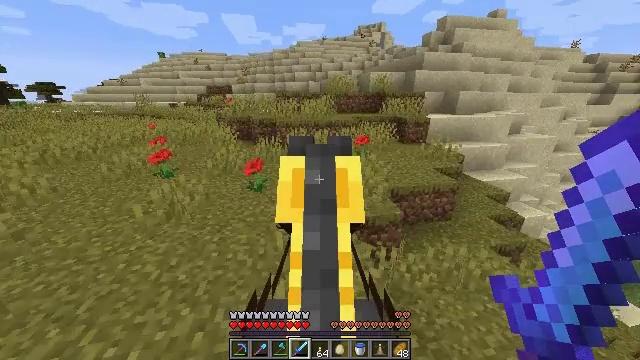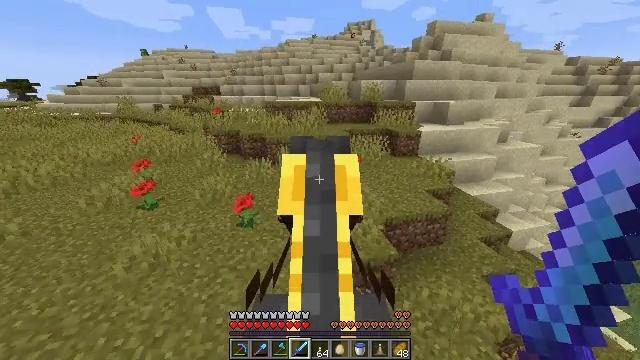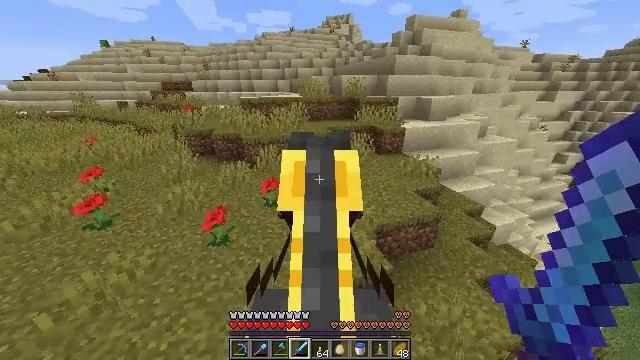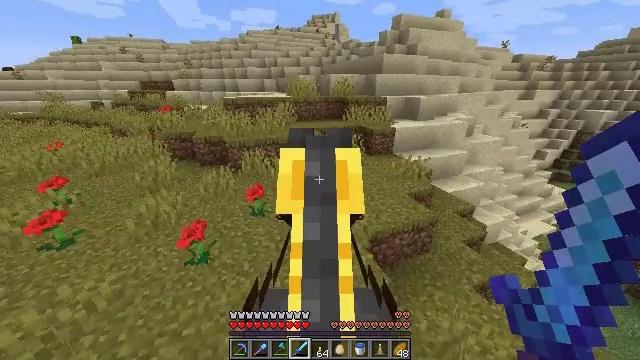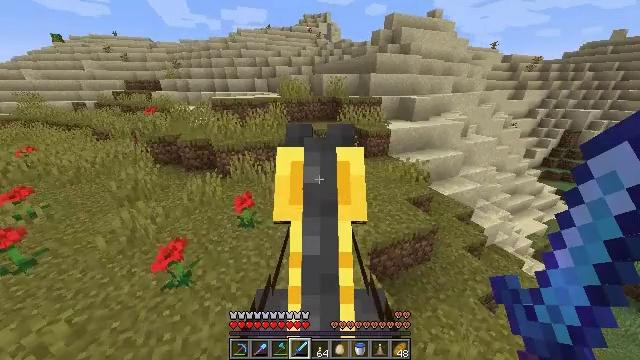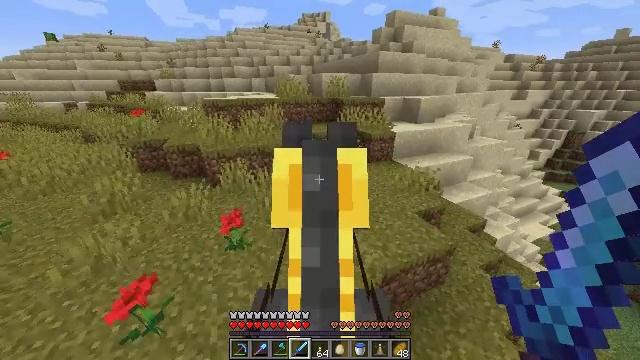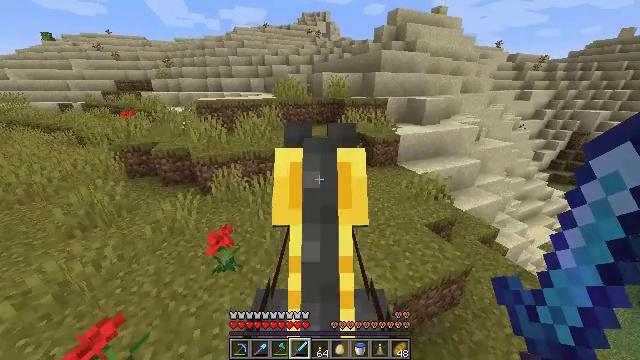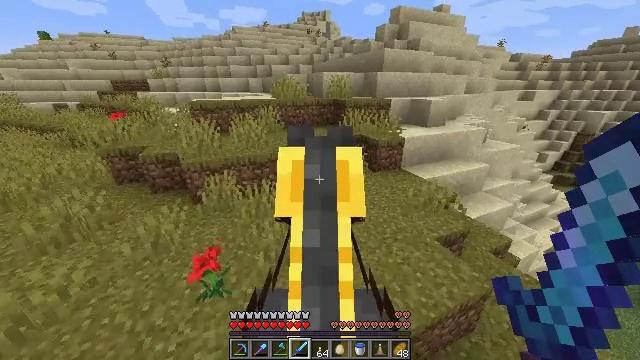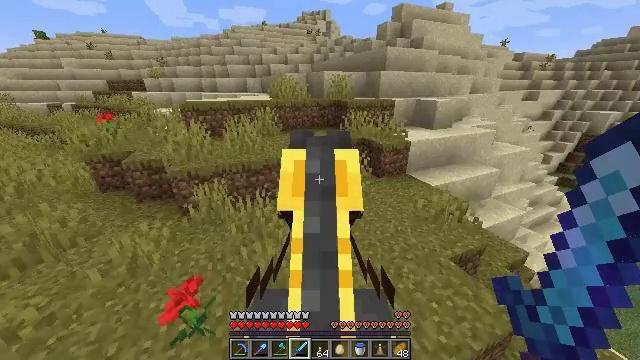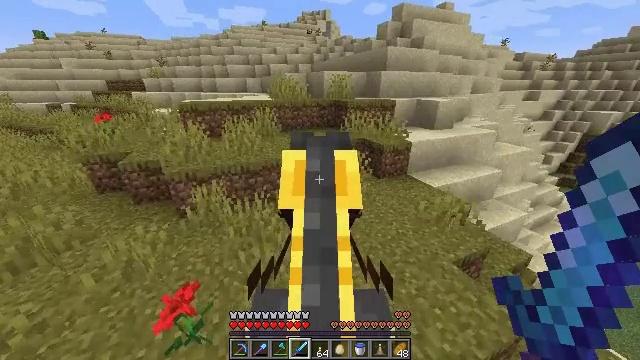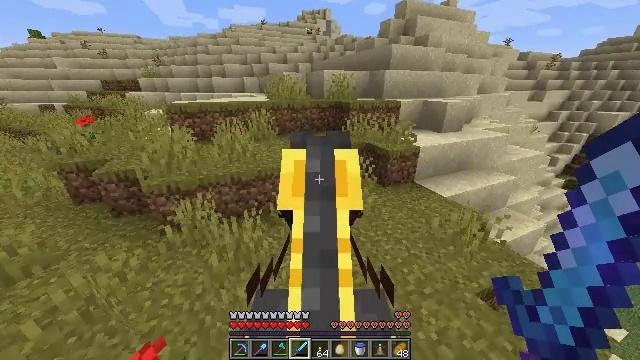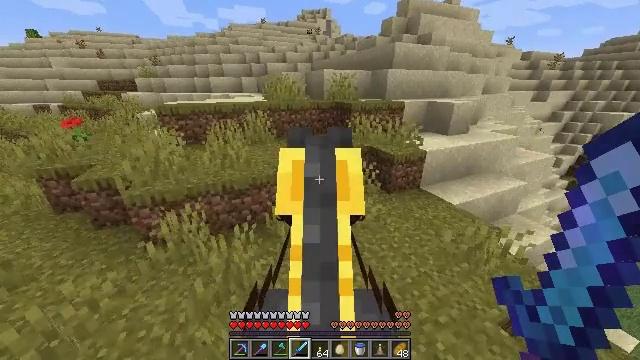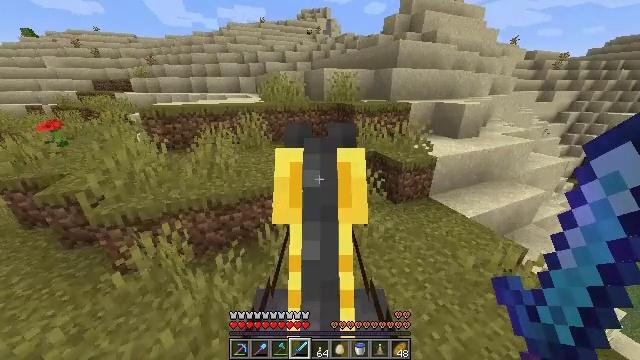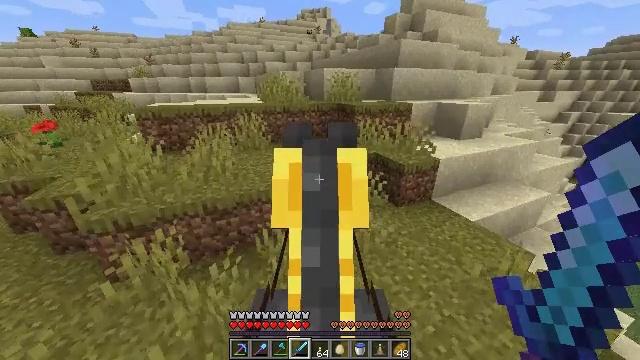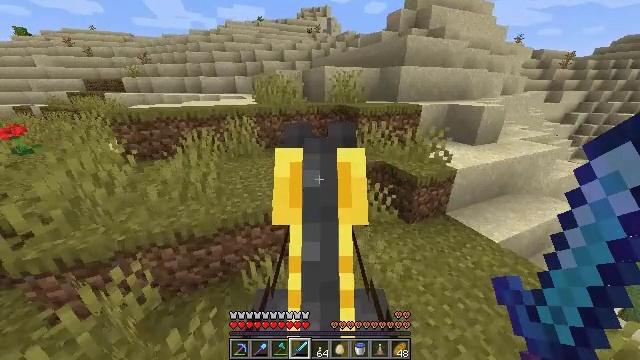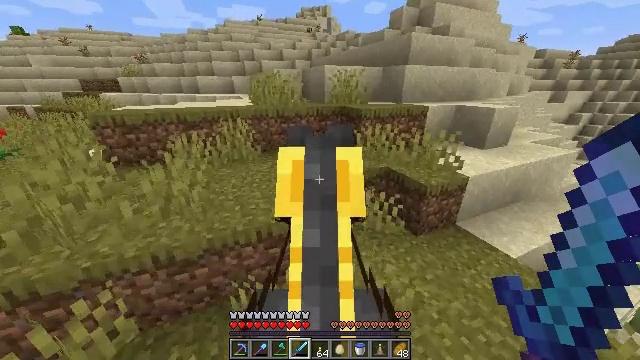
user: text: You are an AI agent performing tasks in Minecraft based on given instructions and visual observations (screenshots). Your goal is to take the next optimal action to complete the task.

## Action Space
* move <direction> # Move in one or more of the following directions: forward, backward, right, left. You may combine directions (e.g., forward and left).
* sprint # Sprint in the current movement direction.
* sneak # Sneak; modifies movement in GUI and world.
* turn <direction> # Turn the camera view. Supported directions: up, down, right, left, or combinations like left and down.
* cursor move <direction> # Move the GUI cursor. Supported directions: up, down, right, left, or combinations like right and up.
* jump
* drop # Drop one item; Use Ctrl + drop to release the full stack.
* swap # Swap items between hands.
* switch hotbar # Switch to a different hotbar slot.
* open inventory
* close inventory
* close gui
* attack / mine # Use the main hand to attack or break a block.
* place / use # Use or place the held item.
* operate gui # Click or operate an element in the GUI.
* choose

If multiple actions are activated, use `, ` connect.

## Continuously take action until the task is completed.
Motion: motion action
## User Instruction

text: Dig up the sandstone.
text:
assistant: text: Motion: move forward, sprint, turn right and down
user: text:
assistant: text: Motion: move forward, sprint, turn right and down
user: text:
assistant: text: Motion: move forward, sprint, turn right
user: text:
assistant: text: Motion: move forward, sprint
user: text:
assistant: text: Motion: move forward, sprint
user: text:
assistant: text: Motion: move forward, sprint
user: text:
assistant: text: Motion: move forward, sprint
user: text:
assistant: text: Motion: move forward, sprint
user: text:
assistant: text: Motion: move forward, sprint
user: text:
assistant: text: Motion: move forward, sprint
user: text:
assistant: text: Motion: move forward, sprint
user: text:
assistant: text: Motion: move forward, sprint
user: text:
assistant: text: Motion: move forward, sprint
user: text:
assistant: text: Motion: move forward, sprint
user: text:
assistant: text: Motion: move forward, sprint
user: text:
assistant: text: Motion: move forward, sprint
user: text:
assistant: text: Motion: move forward, sprint
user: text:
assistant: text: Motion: move forward, sprint, turn left and up
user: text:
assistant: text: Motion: move forward, sprint, turn left and up
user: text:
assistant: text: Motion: move forward, sprint, turn left and up
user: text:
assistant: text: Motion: move forward, sprint, turn left
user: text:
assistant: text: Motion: move forward, sprint, turn left
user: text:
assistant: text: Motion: move forward, sprint, turn left
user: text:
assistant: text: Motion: move forward, sprint, turn left
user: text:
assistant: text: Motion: move forward, sprint
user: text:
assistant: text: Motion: move forward, sprint
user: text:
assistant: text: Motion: move forward, sprint
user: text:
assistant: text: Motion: move forward, sprint
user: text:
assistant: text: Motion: move forward, sprint
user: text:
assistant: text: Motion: move forward, sprint